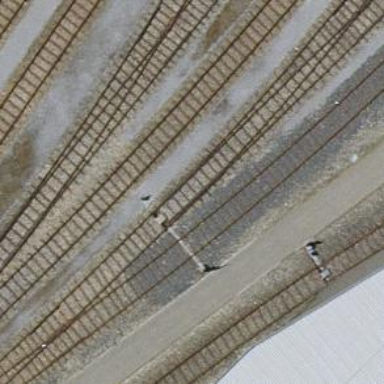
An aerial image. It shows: Railway switch.